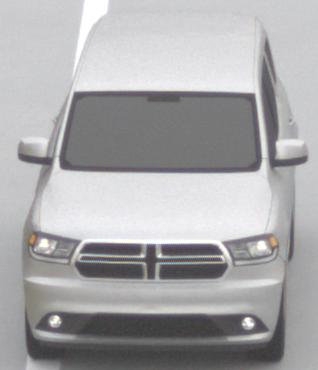
Make: Dodge
Model: Durango
Detailed model: Gen. 3
Model produced from: 2010
Doors: 5
Color: white
Road condition: dry road
Daytime: morning or afternoon
Contrast: low contrast